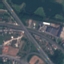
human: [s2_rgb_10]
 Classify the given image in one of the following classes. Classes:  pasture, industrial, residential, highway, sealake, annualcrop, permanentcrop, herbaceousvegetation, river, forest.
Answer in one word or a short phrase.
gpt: Highway